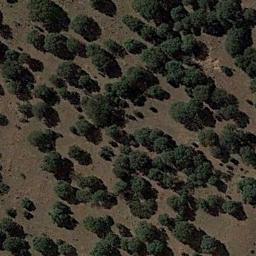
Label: chaparral